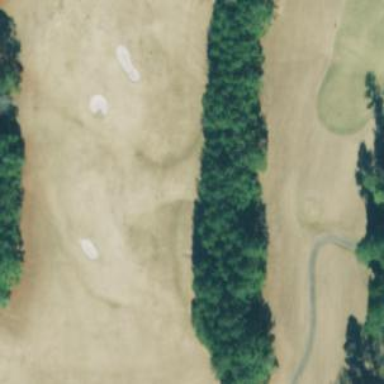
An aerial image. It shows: Grassy area designated as driving range for golf.